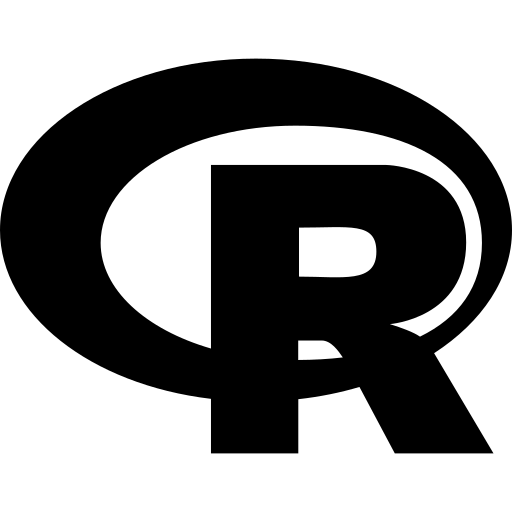
Tags: icon, FontAwesome, fa-icon, brand, r, project